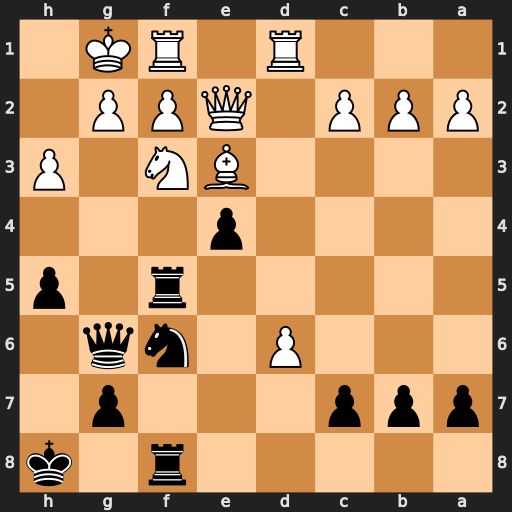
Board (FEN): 5r1k/ppp3p1/3P1nq1/5r1p/4p3/4BN1P/PPP1QPP1/3R1RK1
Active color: b
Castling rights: -
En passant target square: -
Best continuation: exf3 Qxf3 Rxf3